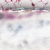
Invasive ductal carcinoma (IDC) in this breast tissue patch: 0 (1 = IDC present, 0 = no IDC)